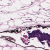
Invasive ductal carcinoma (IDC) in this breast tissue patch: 0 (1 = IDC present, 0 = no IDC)